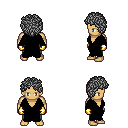
a pixel art fantasy rpg character, male body template, human, tanned skin, black robe, teal pants, gray curly afro hairstyle, gold gloves, four views (front, back, left, right), 2x2 character sprite sheet, small pixel art, hard edges, no anti-aliasing